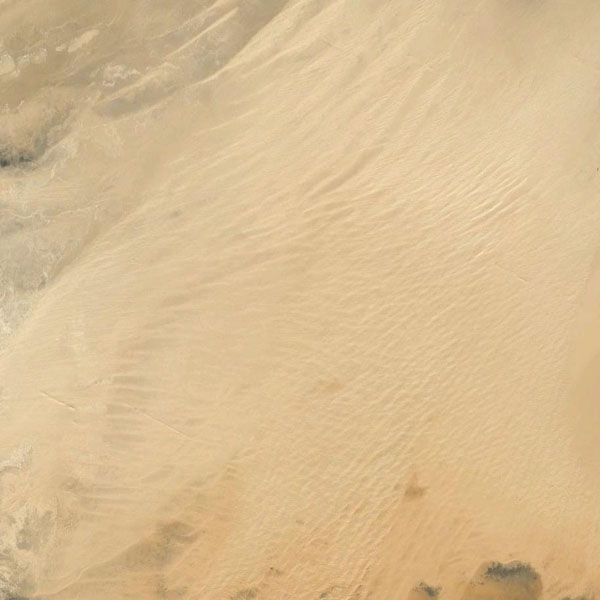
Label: Desert